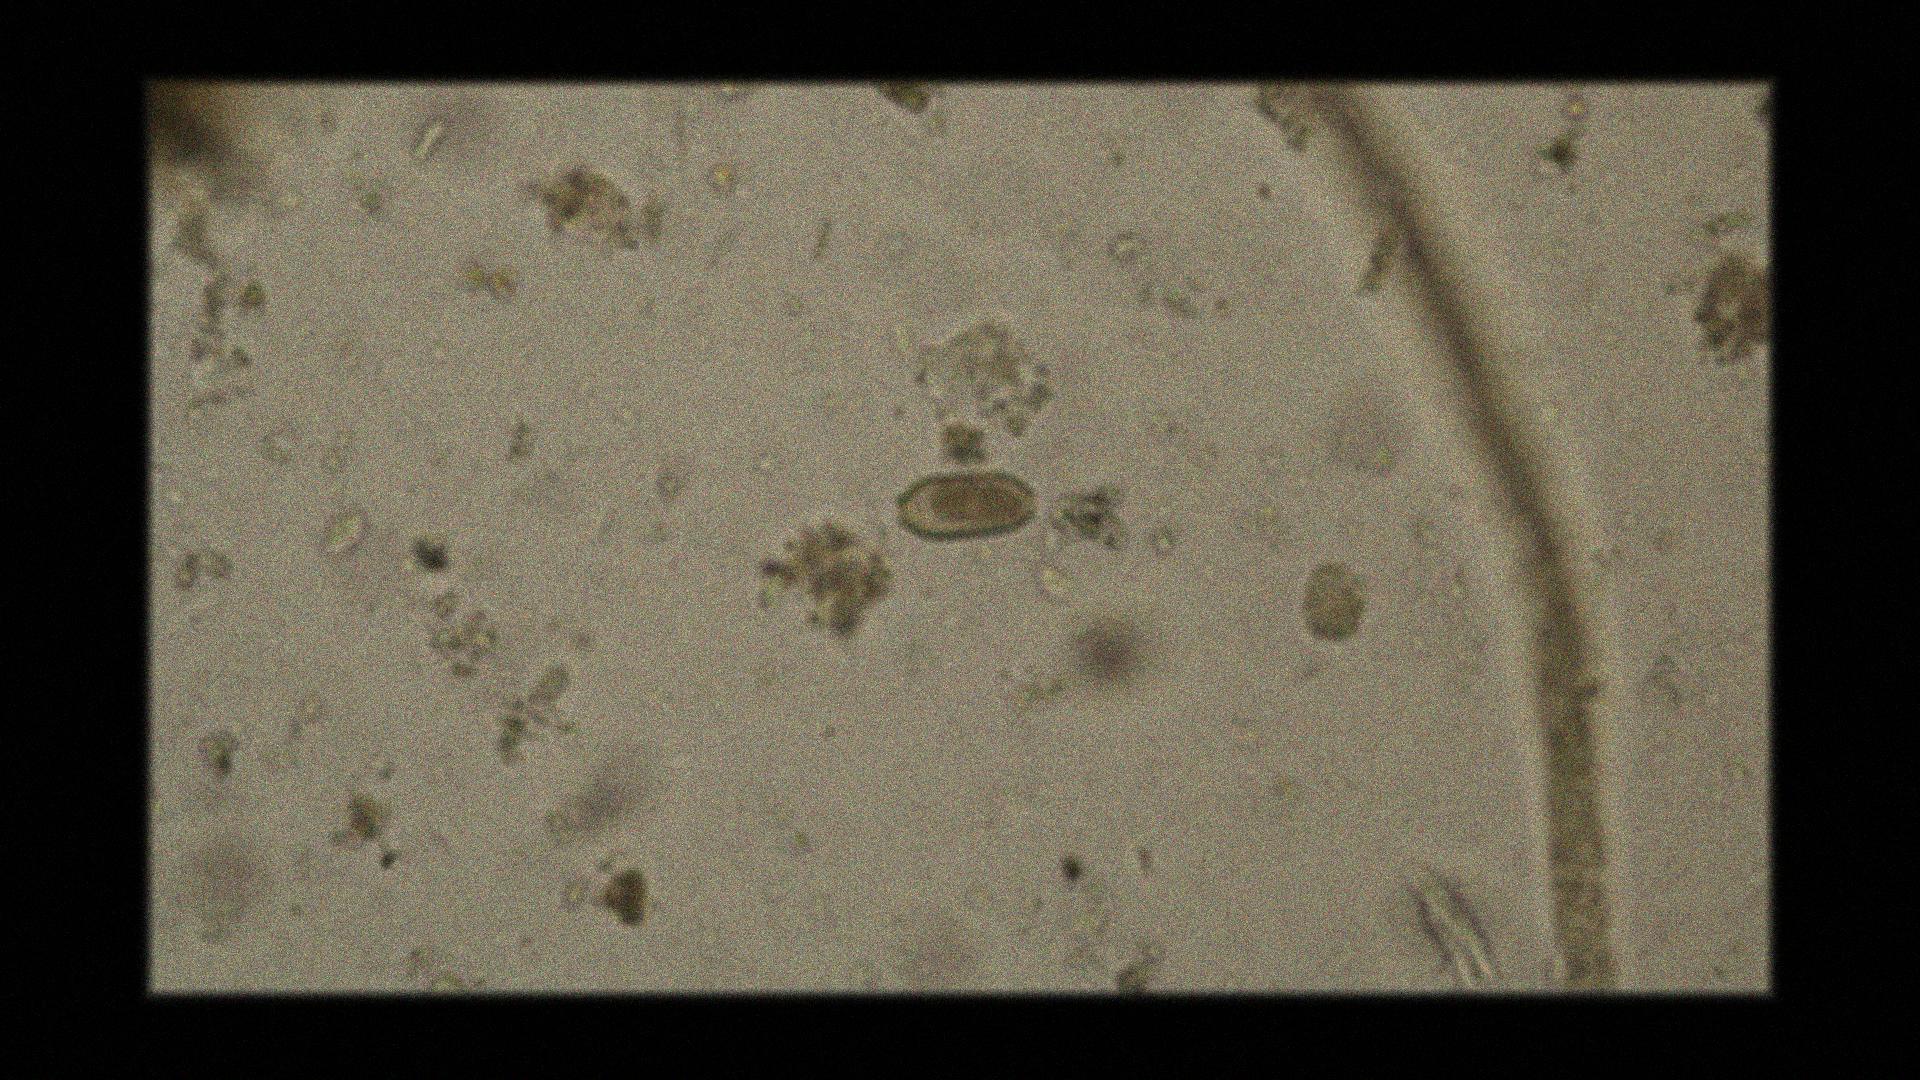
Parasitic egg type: Capillaria philippinensis